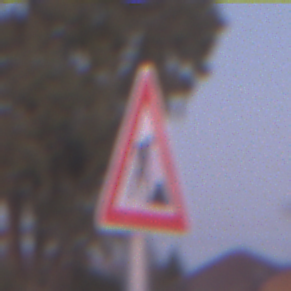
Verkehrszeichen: Arbeitsstelle
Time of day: SunriseSunset
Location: Outdoor (Nature)
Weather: Clear
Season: NotSpecified
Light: Natural